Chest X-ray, PA view. Patient: 59 years old, sex F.
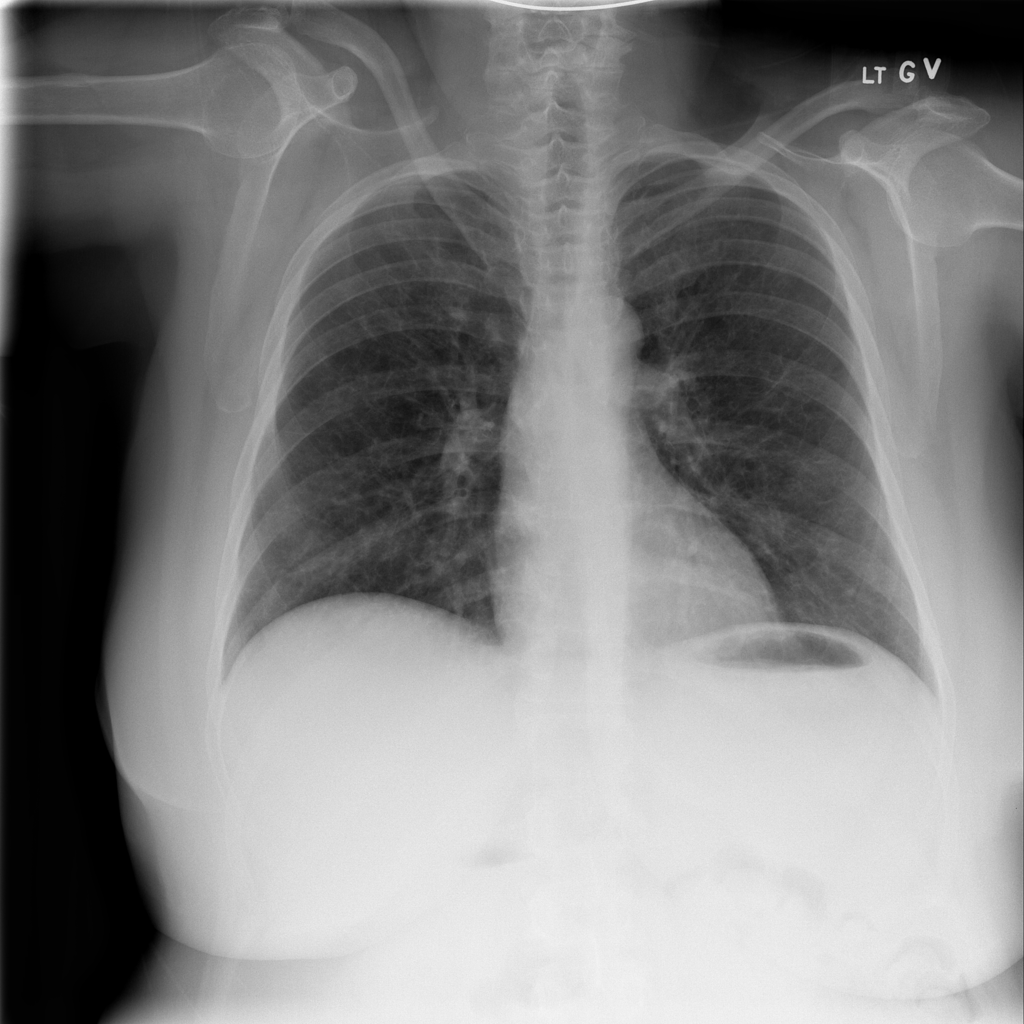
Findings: No Finding